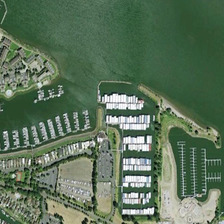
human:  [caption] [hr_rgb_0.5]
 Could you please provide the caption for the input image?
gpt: many boats are in a port near some buildings and green trees .

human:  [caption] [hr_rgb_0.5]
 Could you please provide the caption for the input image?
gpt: many boats are in a port near some buildings and green trees .

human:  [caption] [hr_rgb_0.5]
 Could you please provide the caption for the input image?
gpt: many boats are in a port near some buildings and green trees .

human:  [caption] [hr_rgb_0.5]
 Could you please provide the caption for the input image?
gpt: many boats are in a port near some buildings and green trees .

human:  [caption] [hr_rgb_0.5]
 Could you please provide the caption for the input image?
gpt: many boats are in a port near some buildings and green trees .